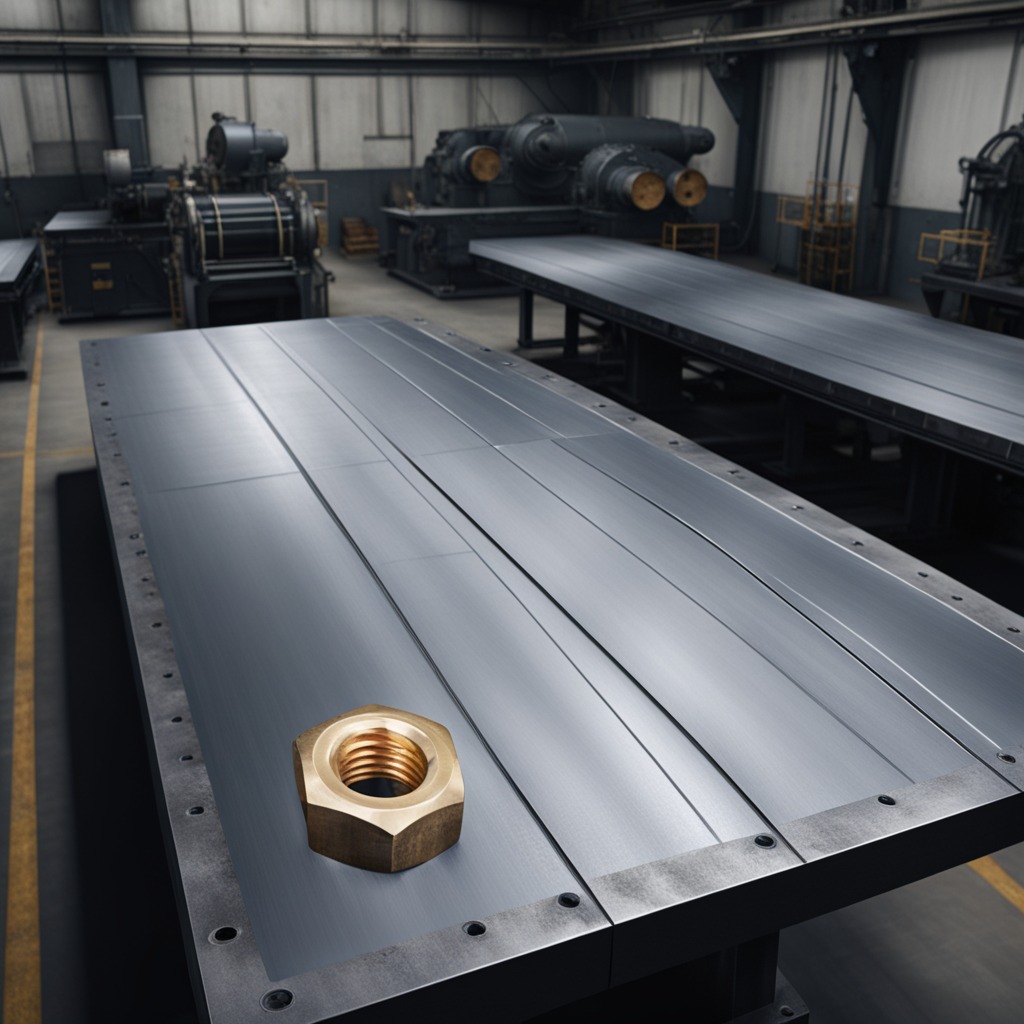
A metal nut is lying on the cold steel table in a mining workshop.